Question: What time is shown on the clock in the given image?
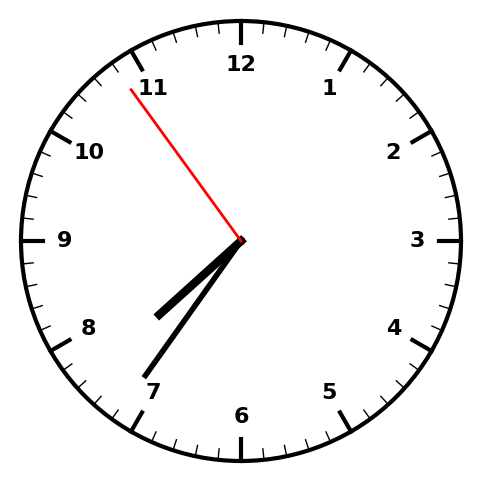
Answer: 07:35:54